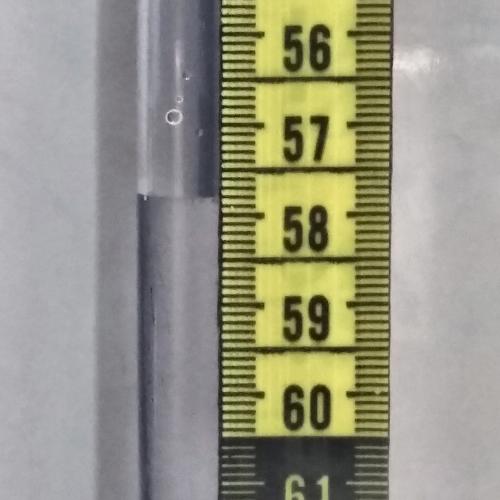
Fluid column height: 57.8 cm